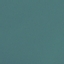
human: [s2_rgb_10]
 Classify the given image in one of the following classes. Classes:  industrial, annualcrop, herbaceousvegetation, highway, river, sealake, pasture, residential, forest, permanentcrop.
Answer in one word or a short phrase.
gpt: SeaLake